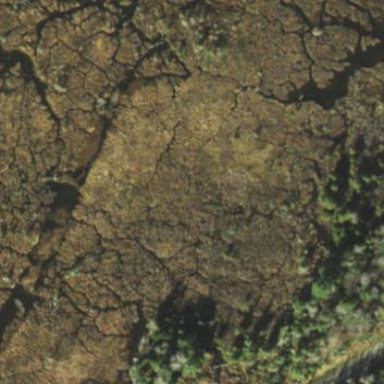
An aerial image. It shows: Marshy wetland area.